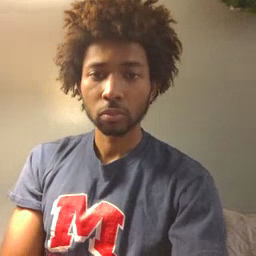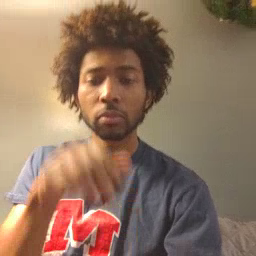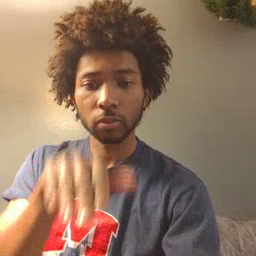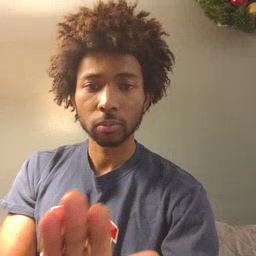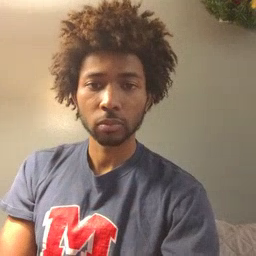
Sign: into